Frequency: 60000
Velocity: 0,186
Power: 2,1
Pulse duration: 0,0000001
Pass count: 1
Magnification: 10
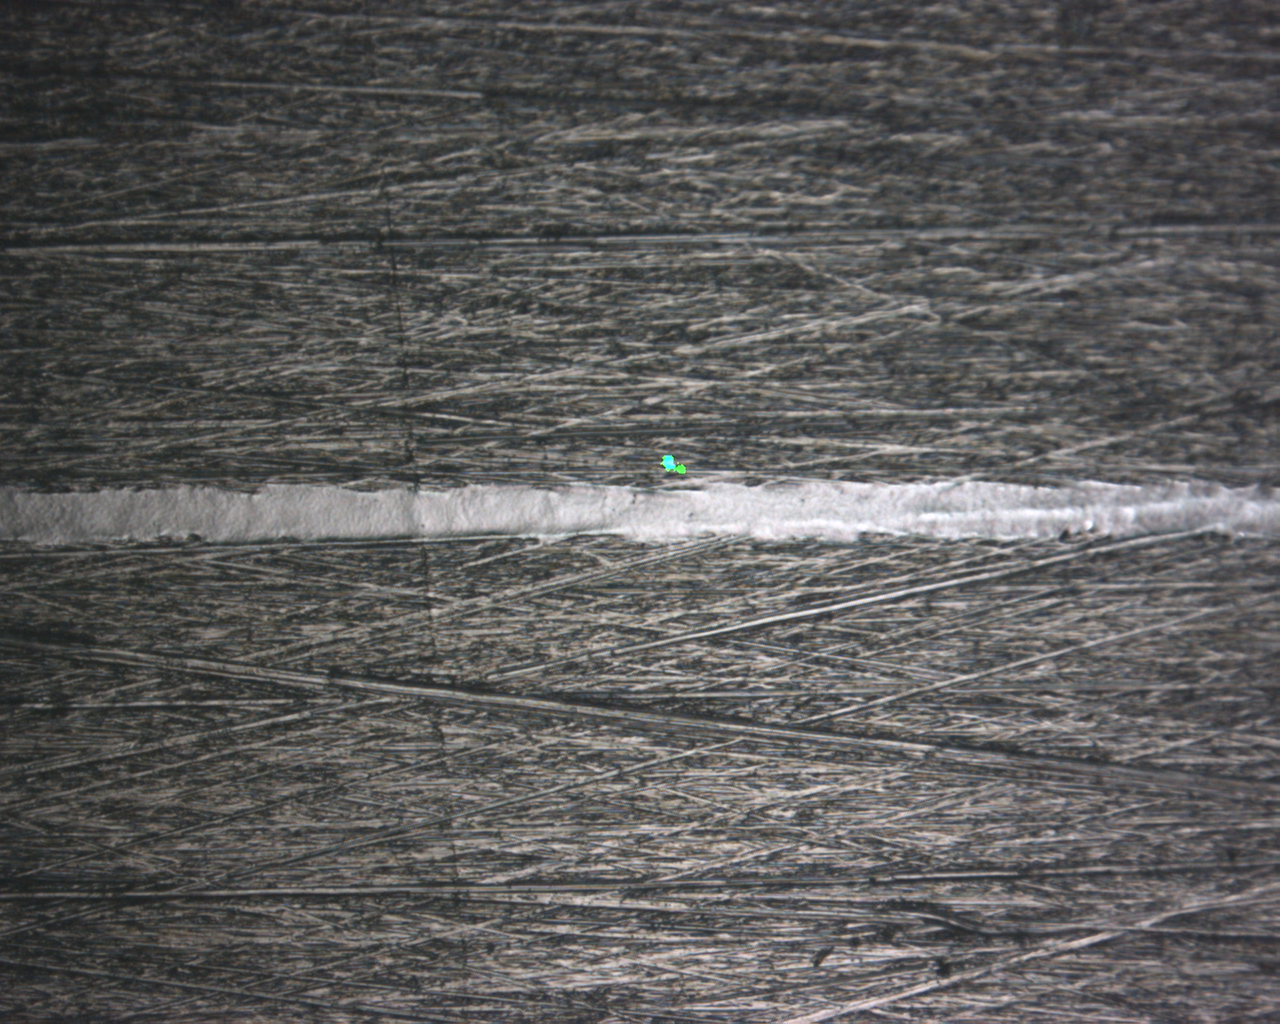
Measured width: 175.632
Other width: 4.6079